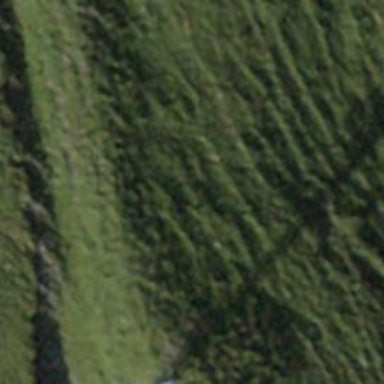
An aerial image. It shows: Pylon for aerialway.